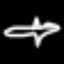
Label: airplane